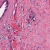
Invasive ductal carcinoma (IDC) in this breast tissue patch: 0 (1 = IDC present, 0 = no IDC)